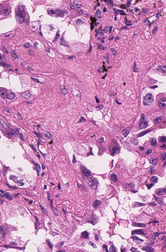
Tumor epithelial tissue: yes
Tumor-associated stroma tissue: yes
Normal tissue: no